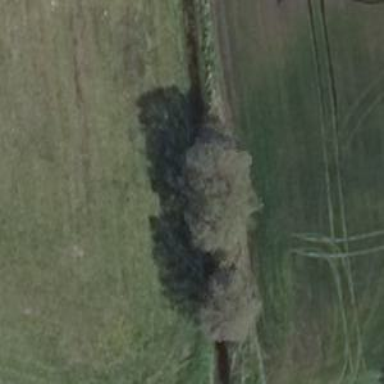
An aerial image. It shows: Deciduous broadleaved tree.